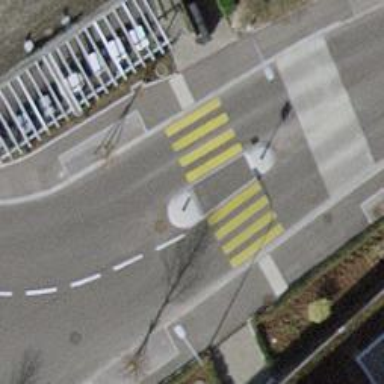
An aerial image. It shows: Marked crossing on footway with clear markings.